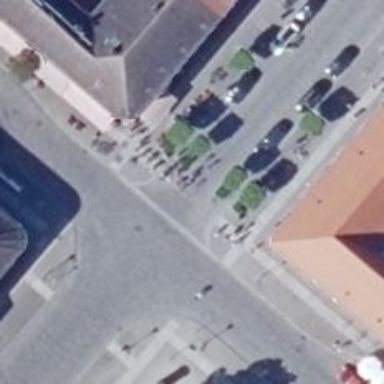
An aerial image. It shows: Living street with sidewalks on both sides and cycleway on the opposite side.